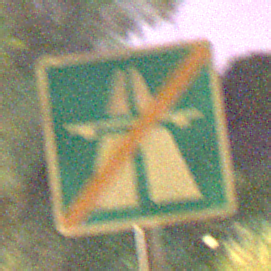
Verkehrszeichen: EndeAutbahn
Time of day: Night
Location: Outdoor (Suburban)
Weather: PartlyCloudy
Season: NotSpecified
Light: Artificial